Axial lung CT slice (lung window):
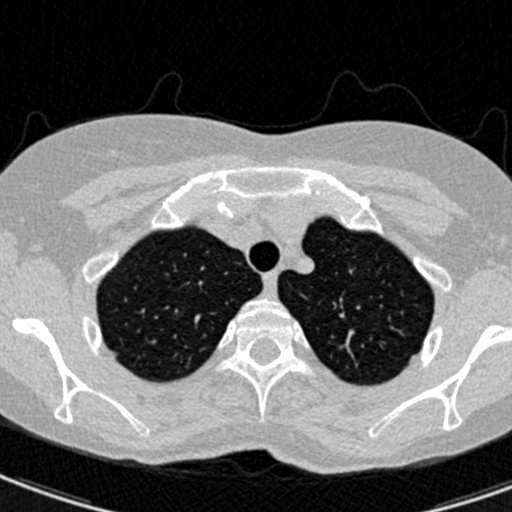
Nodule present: no